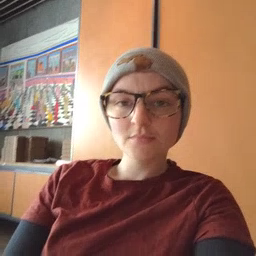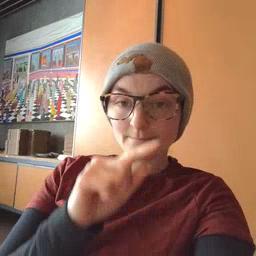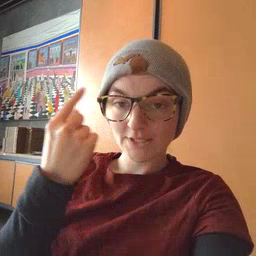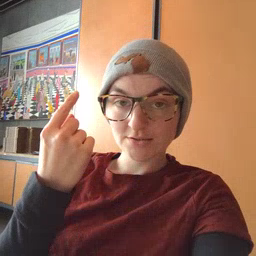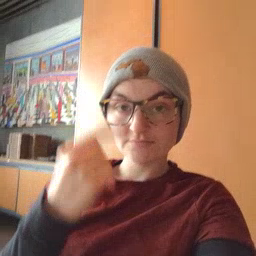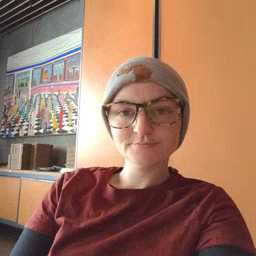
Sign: black